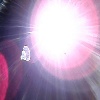
Label: sunburn